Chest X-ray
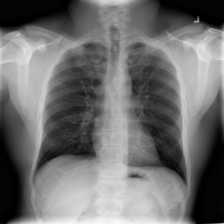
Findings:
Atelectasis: negative
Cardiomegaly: negative
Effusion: negative
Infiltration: negative
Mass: negative
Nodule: negative
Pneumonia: negative
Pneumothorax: negative
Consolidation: negative
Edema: negative
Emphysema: negative
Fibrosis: negative
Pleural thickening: negative
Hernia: negative